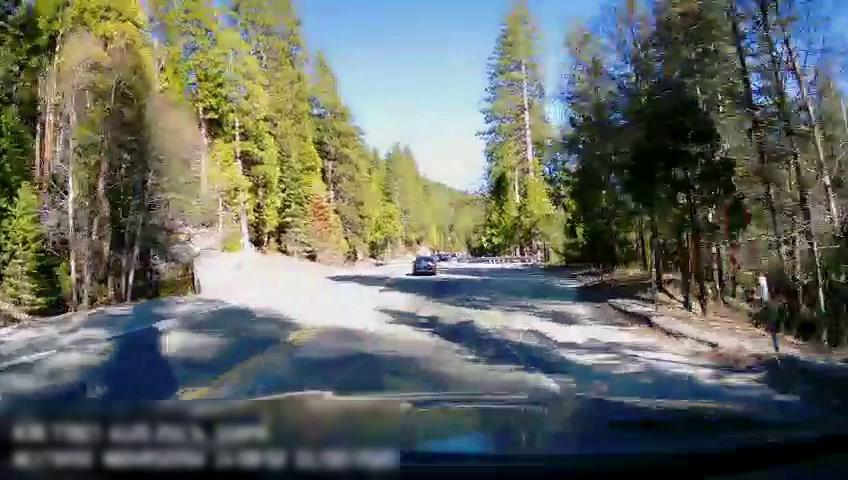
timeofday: Day
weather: Sunny
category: Drivable Space
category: Vehicles | Car
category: Lanes | Opposite Lane
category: Lanes | Opposite Lane
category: Lanes | Current Lane